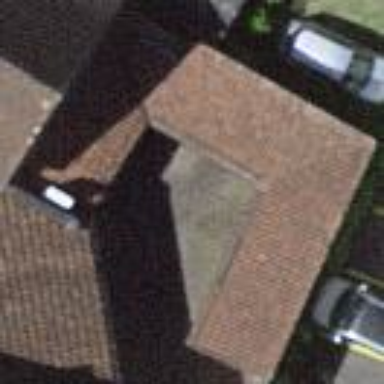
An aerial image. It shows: View of roof of building.